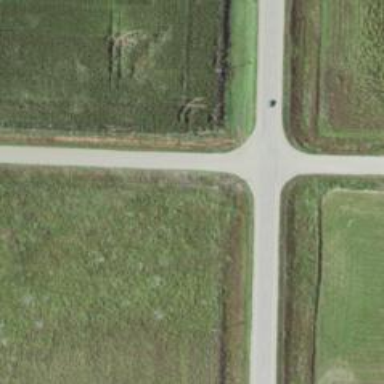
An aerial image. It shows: Stop road.